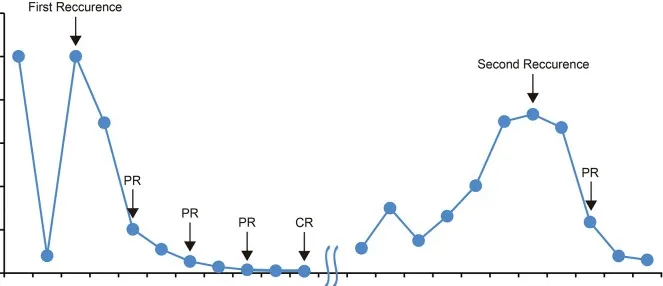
Changes in CA199 levels during the treatment and follow-up. The CA199 tumor marker was measured in patients' blood at periodic intervals throughout the clinical course and annotated with date, therapeutic approach, and treatment efficacy. CA199, cancer antigen 199; CR complete response; PR partial response.
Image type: pathology (immunostaining)